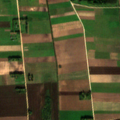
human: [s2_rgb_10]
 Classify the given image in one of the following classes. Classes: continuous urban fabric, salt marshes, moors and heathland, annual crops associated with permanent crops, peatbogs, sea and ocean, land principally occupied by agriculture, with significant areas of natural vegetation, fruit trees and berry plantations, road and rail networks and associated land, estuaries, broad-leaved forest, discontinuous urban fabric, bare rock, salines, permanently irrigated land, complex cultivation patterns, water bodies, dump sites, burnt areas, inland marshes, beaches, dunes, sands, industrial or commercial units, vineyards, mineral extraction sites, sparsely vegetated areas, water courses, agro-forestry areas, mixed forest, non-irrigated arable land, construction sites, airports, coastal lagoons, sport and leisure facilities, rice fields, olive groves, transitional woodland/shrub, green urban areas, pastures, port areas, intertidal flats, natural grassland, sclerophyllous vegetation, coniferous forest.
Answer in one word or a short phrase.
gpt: discontinuous urban fabric, non-irrigated arable land